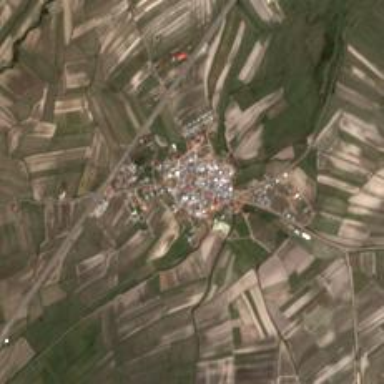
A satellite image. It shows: Village.